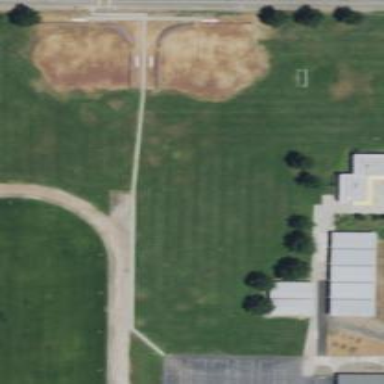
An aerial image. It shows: Baseball pitch for leisure and sports activities.